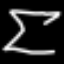
Label: hourglass